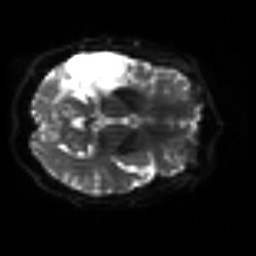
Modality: sbref
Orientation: axial
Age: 59
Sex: female
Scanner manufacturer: siemens
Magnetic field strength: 3 T
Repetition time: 3.2 s
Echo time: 0.081 s